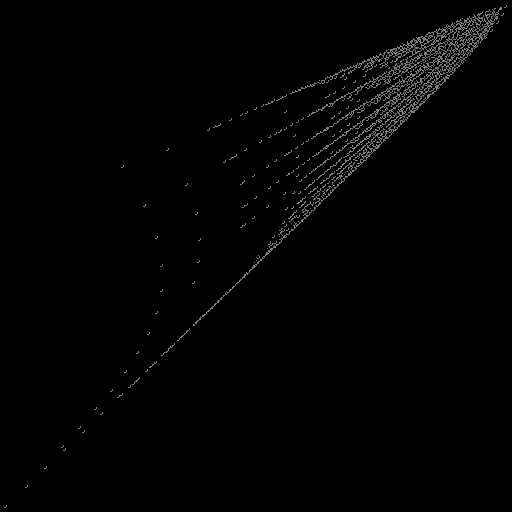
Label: drumlin